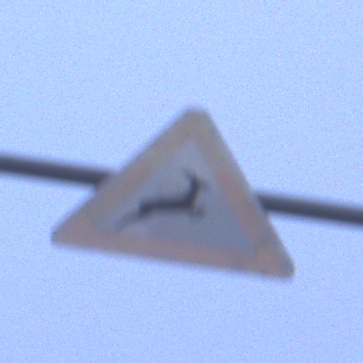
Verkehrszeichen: WildwechselLinks
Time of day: SunriseSunset
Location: Outdoor (Urban)
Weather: Overcast
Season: NotSpecified
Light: Natural